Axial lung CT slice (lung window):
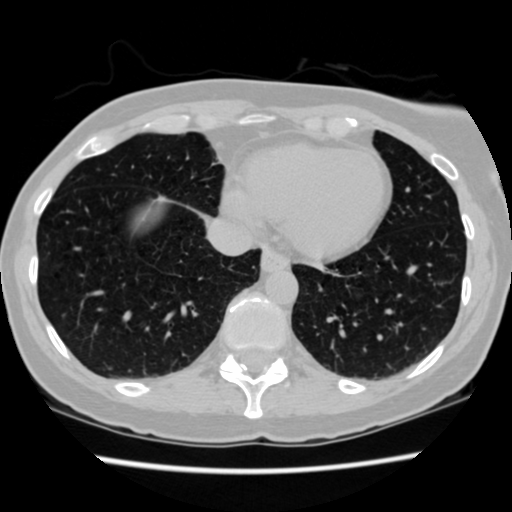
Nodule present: no